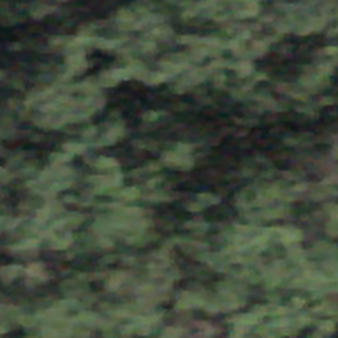
Label: other